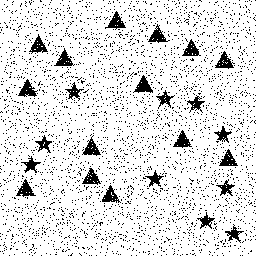
Squares: 0
Triangles: 14
Stars: 10
Total shapes: 24